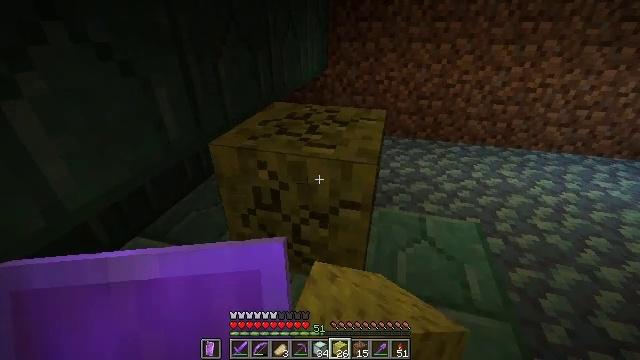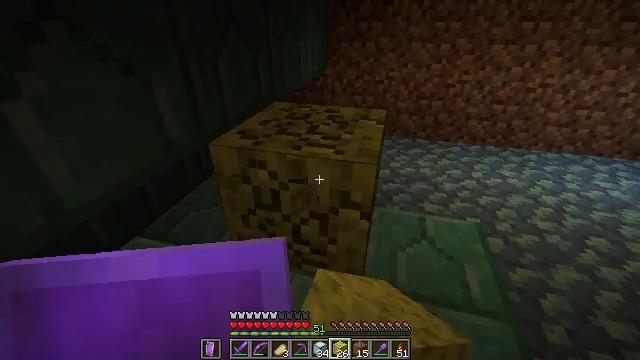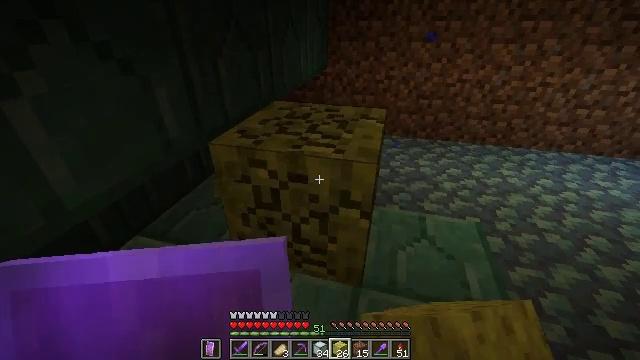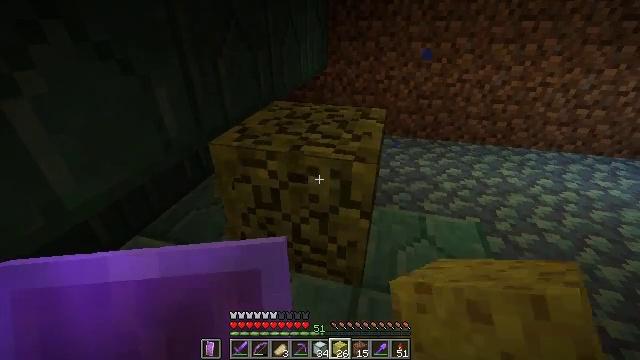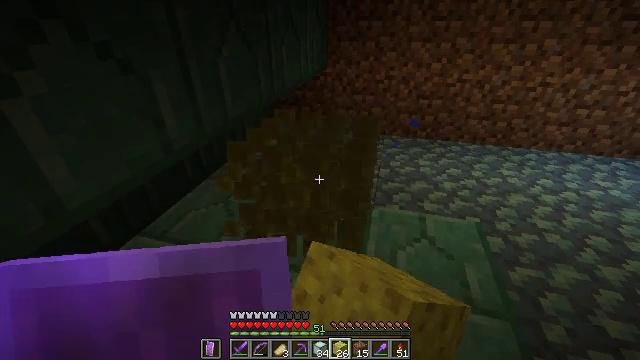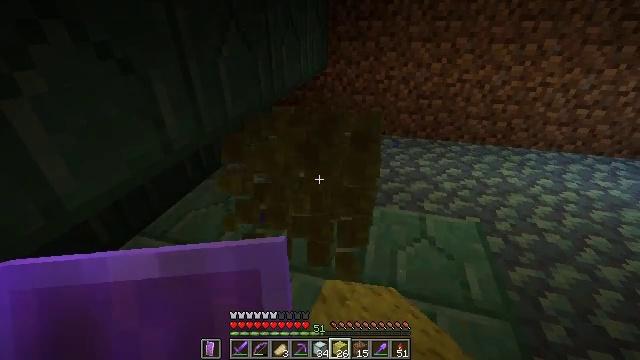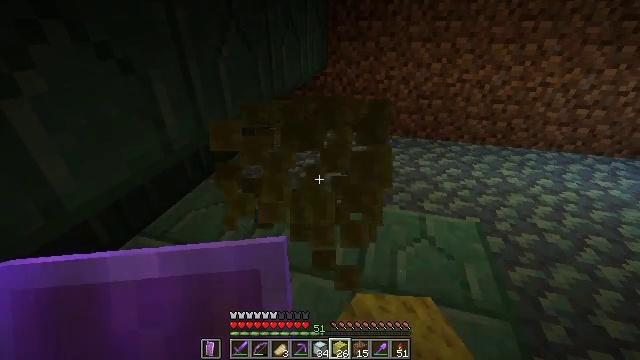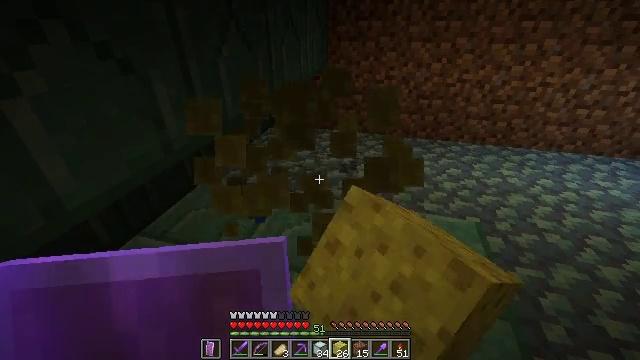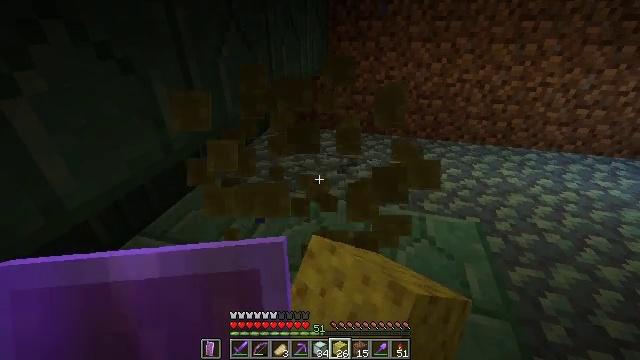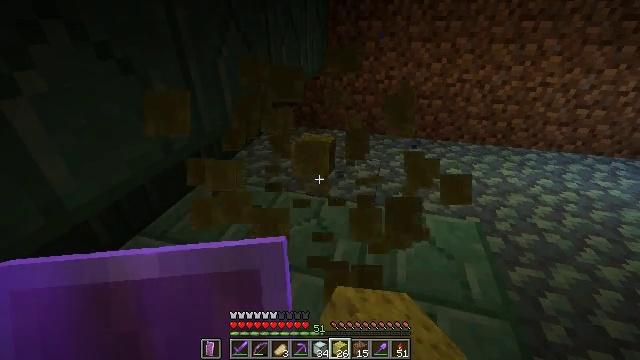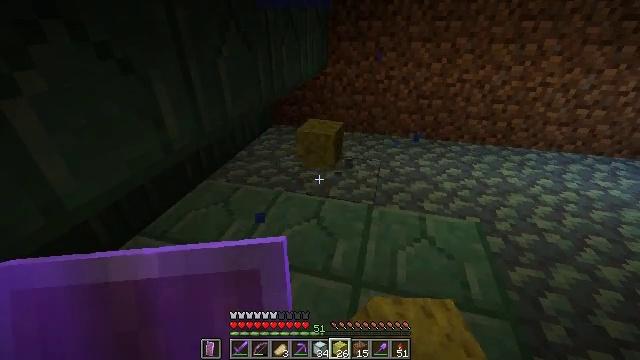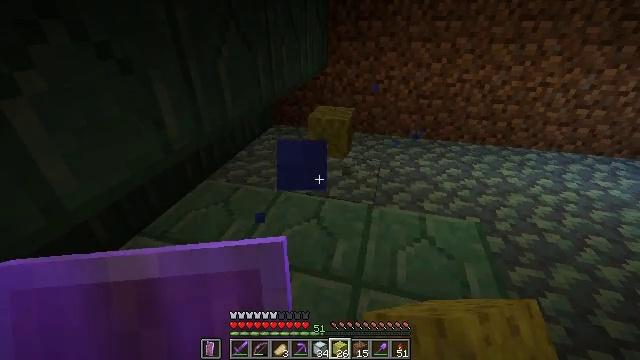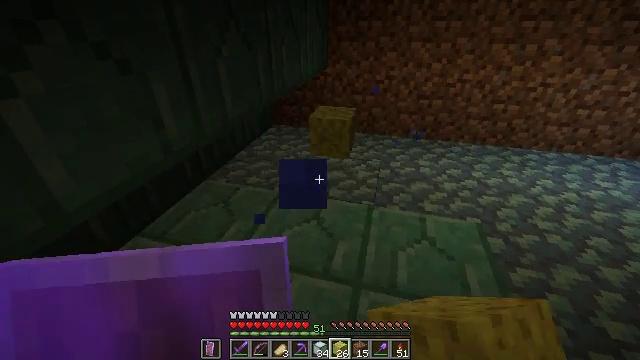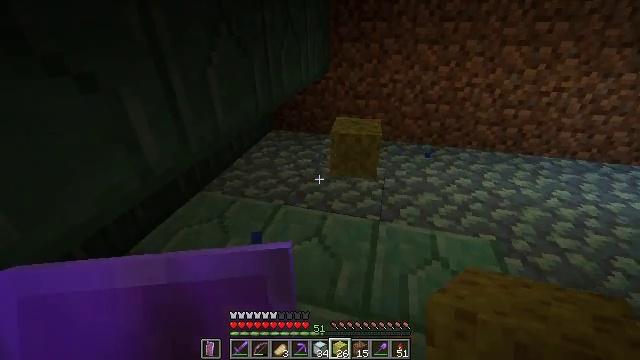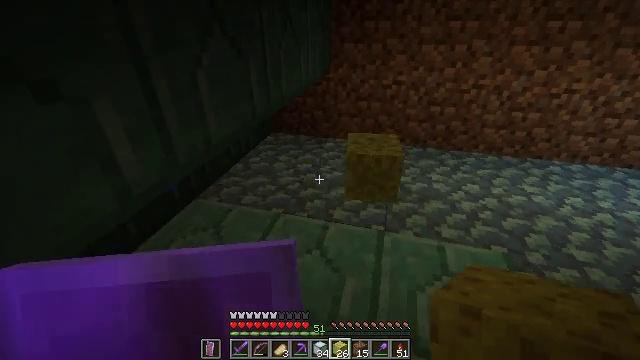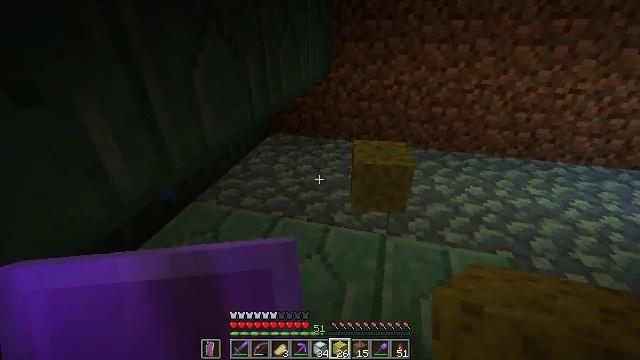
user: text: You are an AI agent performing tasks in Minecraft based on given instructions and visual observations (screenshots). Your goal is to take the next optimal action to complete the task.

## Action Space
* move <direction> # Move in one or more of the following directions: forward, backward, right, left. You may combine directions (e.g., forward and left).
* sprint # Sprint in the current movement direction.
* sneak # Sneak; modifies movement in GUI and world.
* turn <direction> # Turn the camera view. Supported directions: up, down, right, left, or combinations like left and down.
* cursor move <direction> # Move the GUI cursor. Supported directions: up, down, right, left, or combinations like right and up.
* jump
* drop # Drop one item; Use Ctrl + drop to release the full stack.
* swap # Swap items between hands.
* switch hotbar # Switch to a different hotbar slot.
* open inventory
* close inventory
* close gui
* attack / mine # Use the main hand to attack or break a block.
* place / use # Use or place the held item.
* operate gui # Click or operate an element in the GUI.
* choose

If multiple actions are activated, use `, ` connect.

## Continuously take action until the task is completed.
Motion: motion action
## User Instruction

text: Mine the wet sponge underwater.
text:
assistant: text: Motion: attack / mine
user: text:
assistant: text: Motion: attack / mine
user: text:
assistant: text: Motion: attack / mine
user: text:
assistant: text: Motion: attack / mine
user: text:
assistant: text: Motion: attack / mine
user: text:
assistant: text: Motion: attack / mine
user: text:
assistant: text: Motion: no_op
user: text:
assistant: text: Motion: no_op
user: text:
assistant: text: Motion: no_op
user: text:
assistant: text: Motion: no_op
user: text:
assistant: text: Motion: no_op
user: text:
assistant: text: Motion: move forward
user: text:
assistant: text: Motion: move forward
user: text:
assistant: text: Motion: move forward
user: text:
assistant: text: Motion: move forward
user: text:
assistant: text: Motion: move forward
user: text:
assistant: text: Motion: move forward, turn right
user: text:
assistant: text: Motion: move forward, turn right
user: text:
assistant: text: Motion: move forward, turn right
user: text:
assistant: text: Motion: move forward, turn right and down
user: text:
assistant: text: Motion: move forward, turn right and up
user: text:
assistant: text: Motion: move forward, turn right and up
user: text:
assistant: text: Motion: move forward, turn right and up
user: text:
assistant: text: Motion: move forward, turn right and up
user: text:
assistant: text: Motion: move forward
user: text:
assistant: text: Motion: move forward
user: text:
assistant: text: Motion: move forward, turn left
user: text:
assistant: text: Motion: move forward, turn left
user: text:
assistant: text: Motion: move forward
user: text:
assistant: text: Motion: move forward, turn left and down